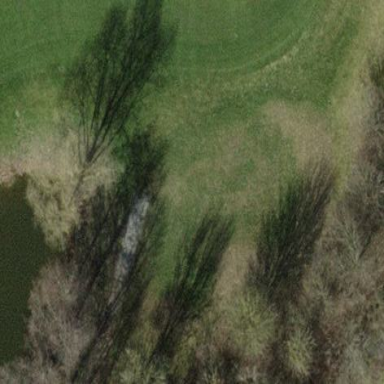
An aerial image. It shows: Golf bunker filled with natural sand.